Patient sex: M
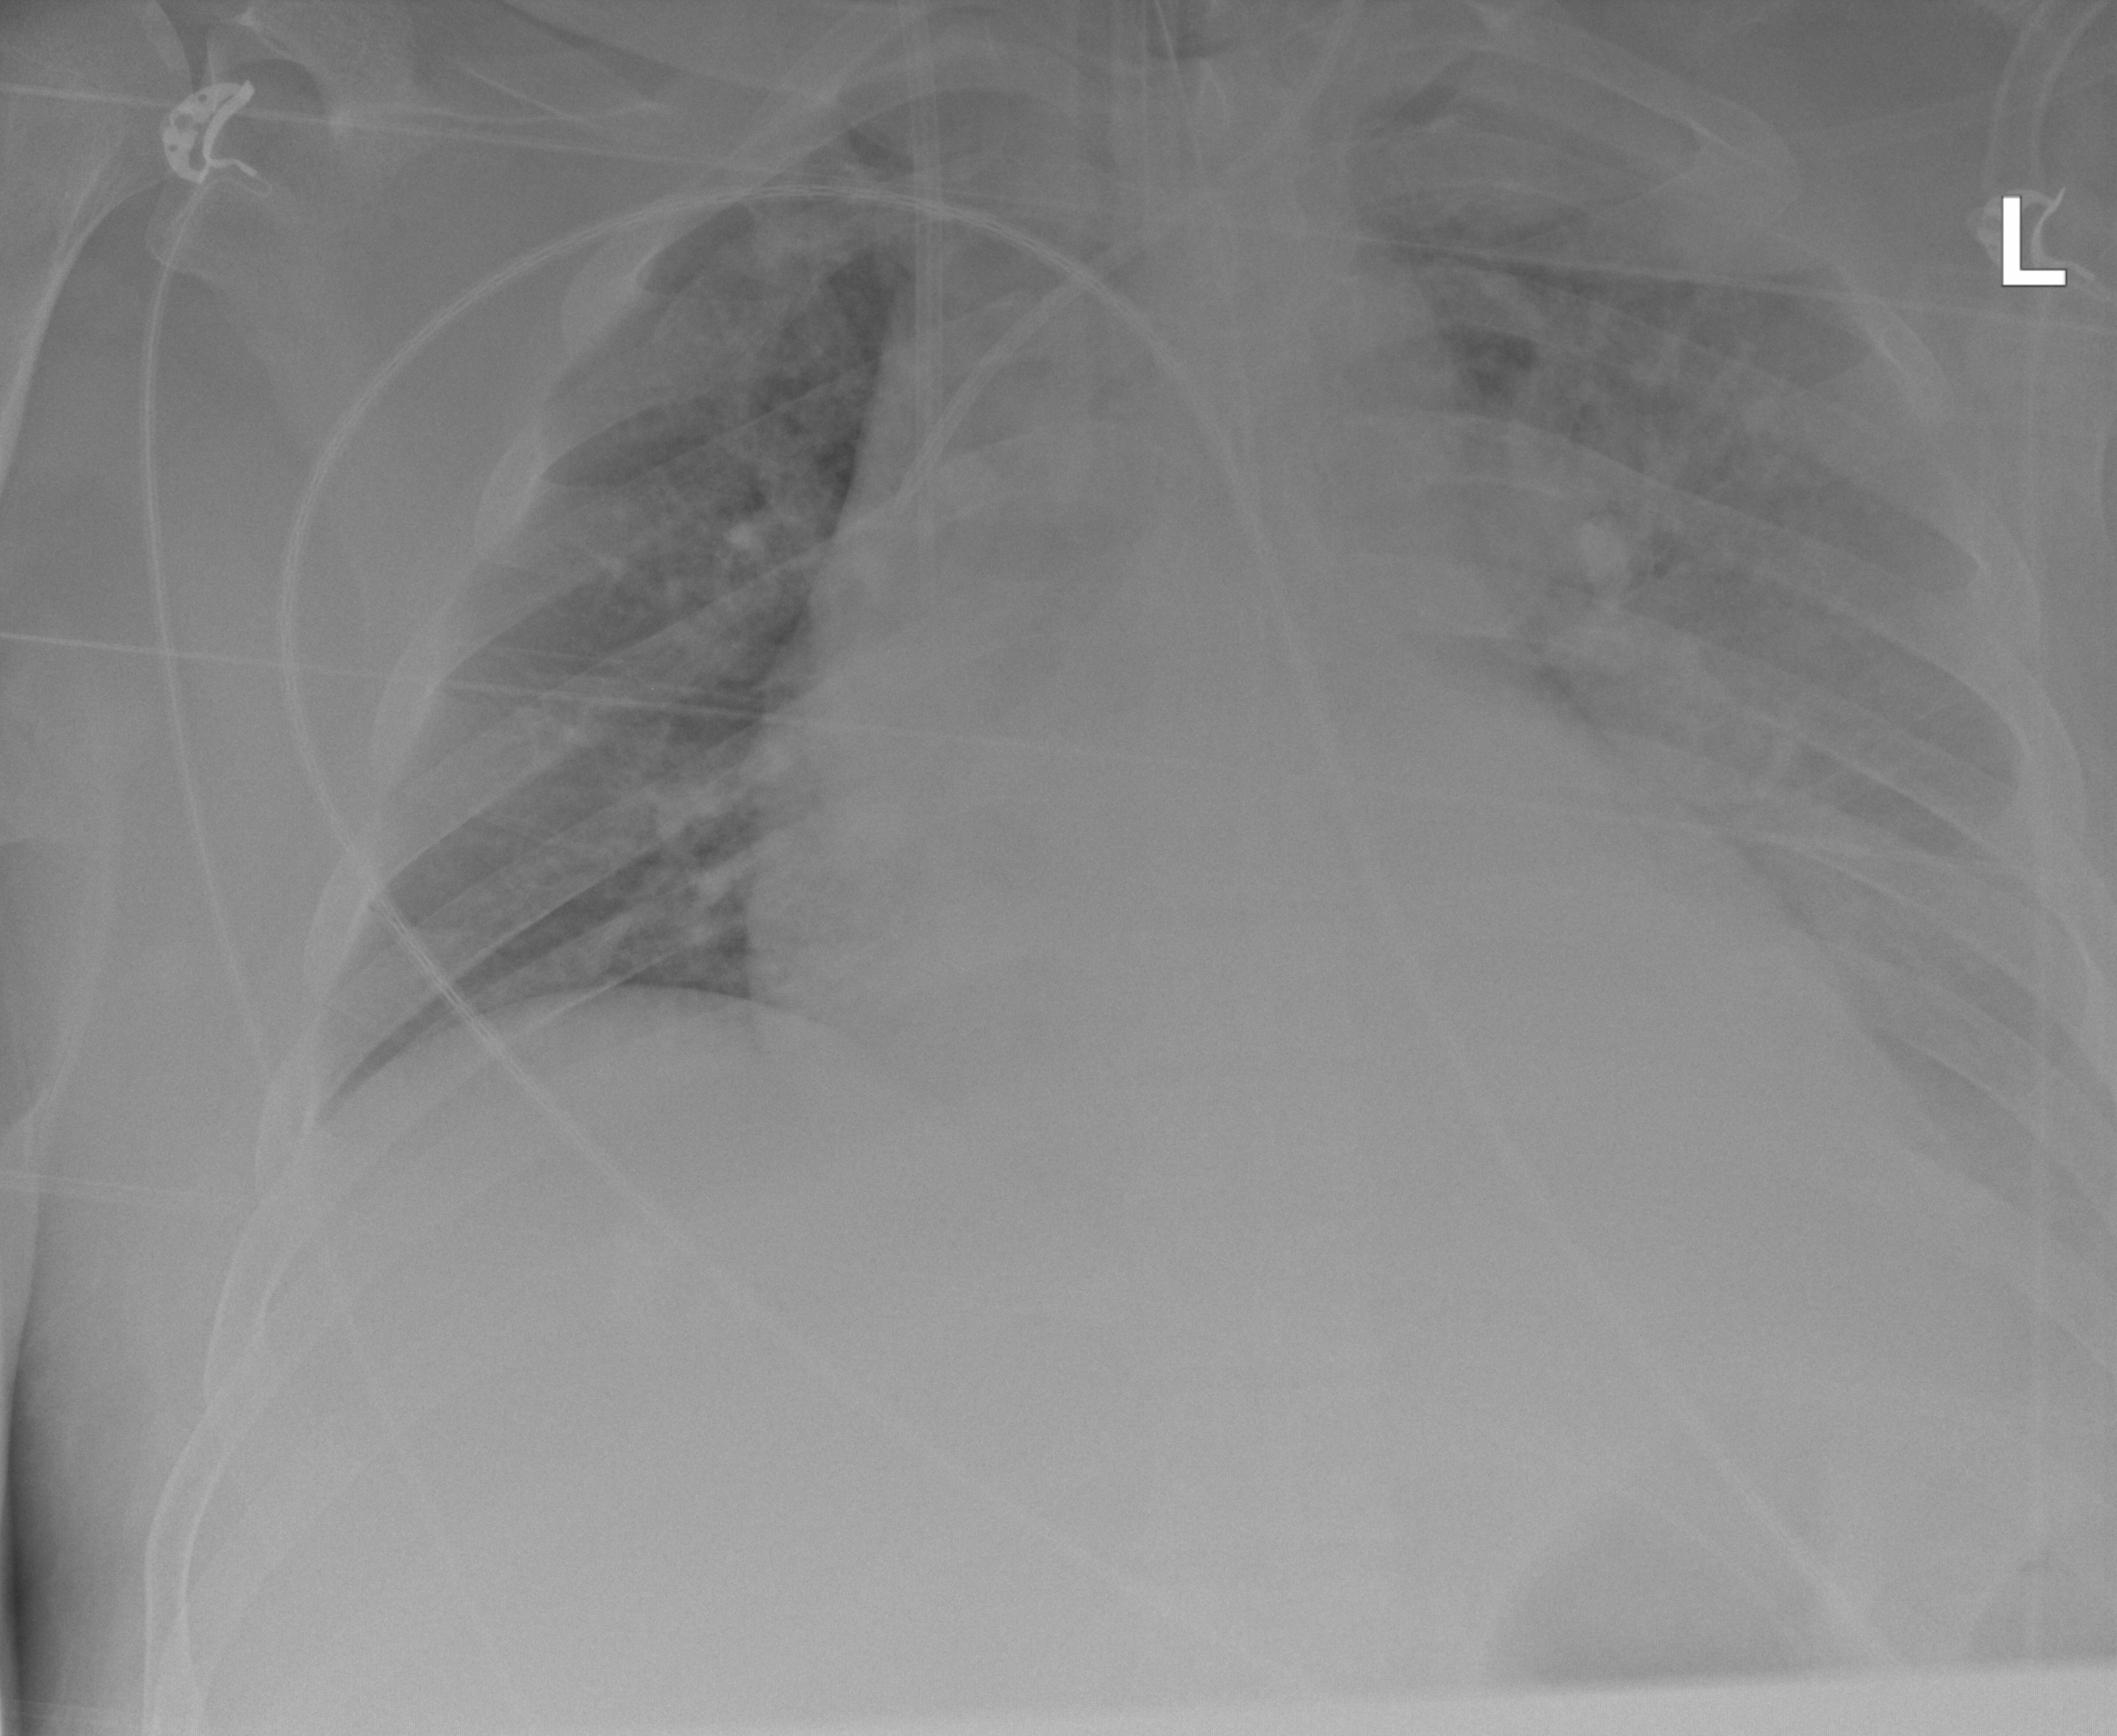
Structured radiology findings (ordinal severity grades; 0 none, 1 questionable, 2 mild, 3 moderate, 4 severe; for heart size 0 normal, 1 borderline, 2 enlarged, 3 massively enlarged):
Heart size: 2
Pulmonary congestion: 2
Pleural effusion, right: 0
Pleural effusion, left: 3
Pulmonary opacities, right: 0
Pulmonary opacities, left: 3
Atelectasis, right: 0
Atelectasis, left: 3